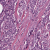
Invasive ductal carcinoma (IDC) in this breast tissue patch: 1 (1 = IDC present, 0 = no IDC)